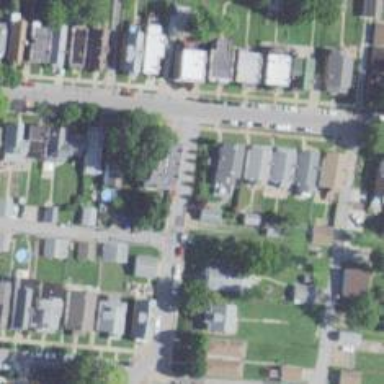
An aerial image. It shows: Alley classified as service road.